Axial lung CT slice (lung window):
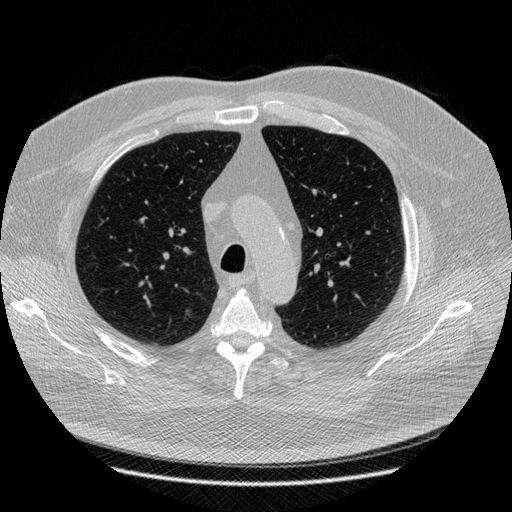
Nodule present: no